Question: There are some blocks in the picture. You are required to piece them together into a rectangle. Please return the perimeter of the rectangle.
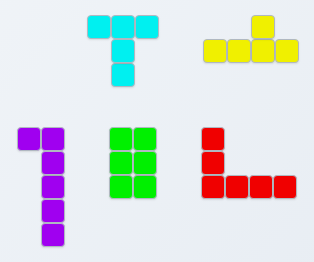
Answer: 22